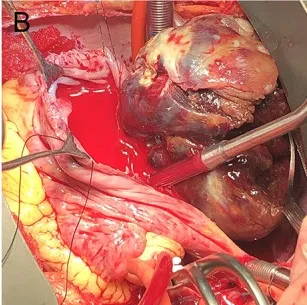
The right side of the tumor was visualized with the opening of the right atrium.
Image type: medical_photograph (other_medical_photograph)